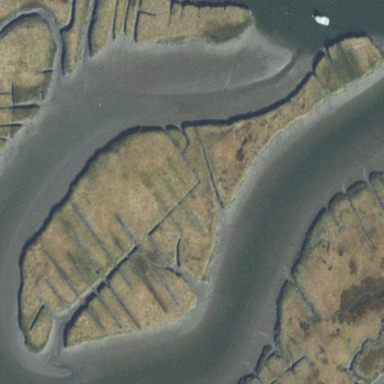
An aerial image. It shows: Saltmarsh wetland area.